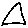
Label: triangle